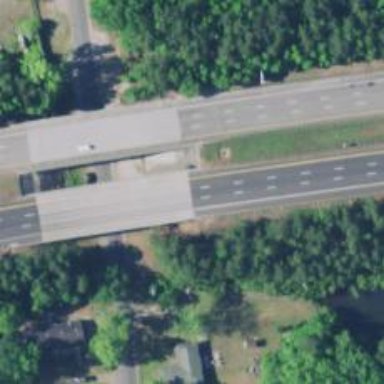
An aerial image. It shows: Motorway bridge.